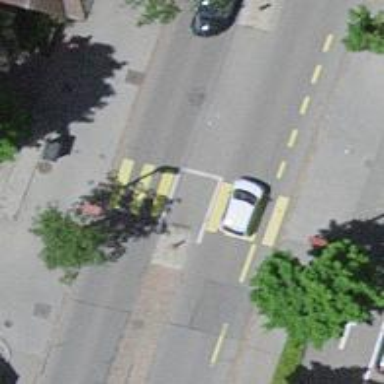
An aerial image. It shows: Uncontrolled crossing with pedestrian island.